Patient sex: F
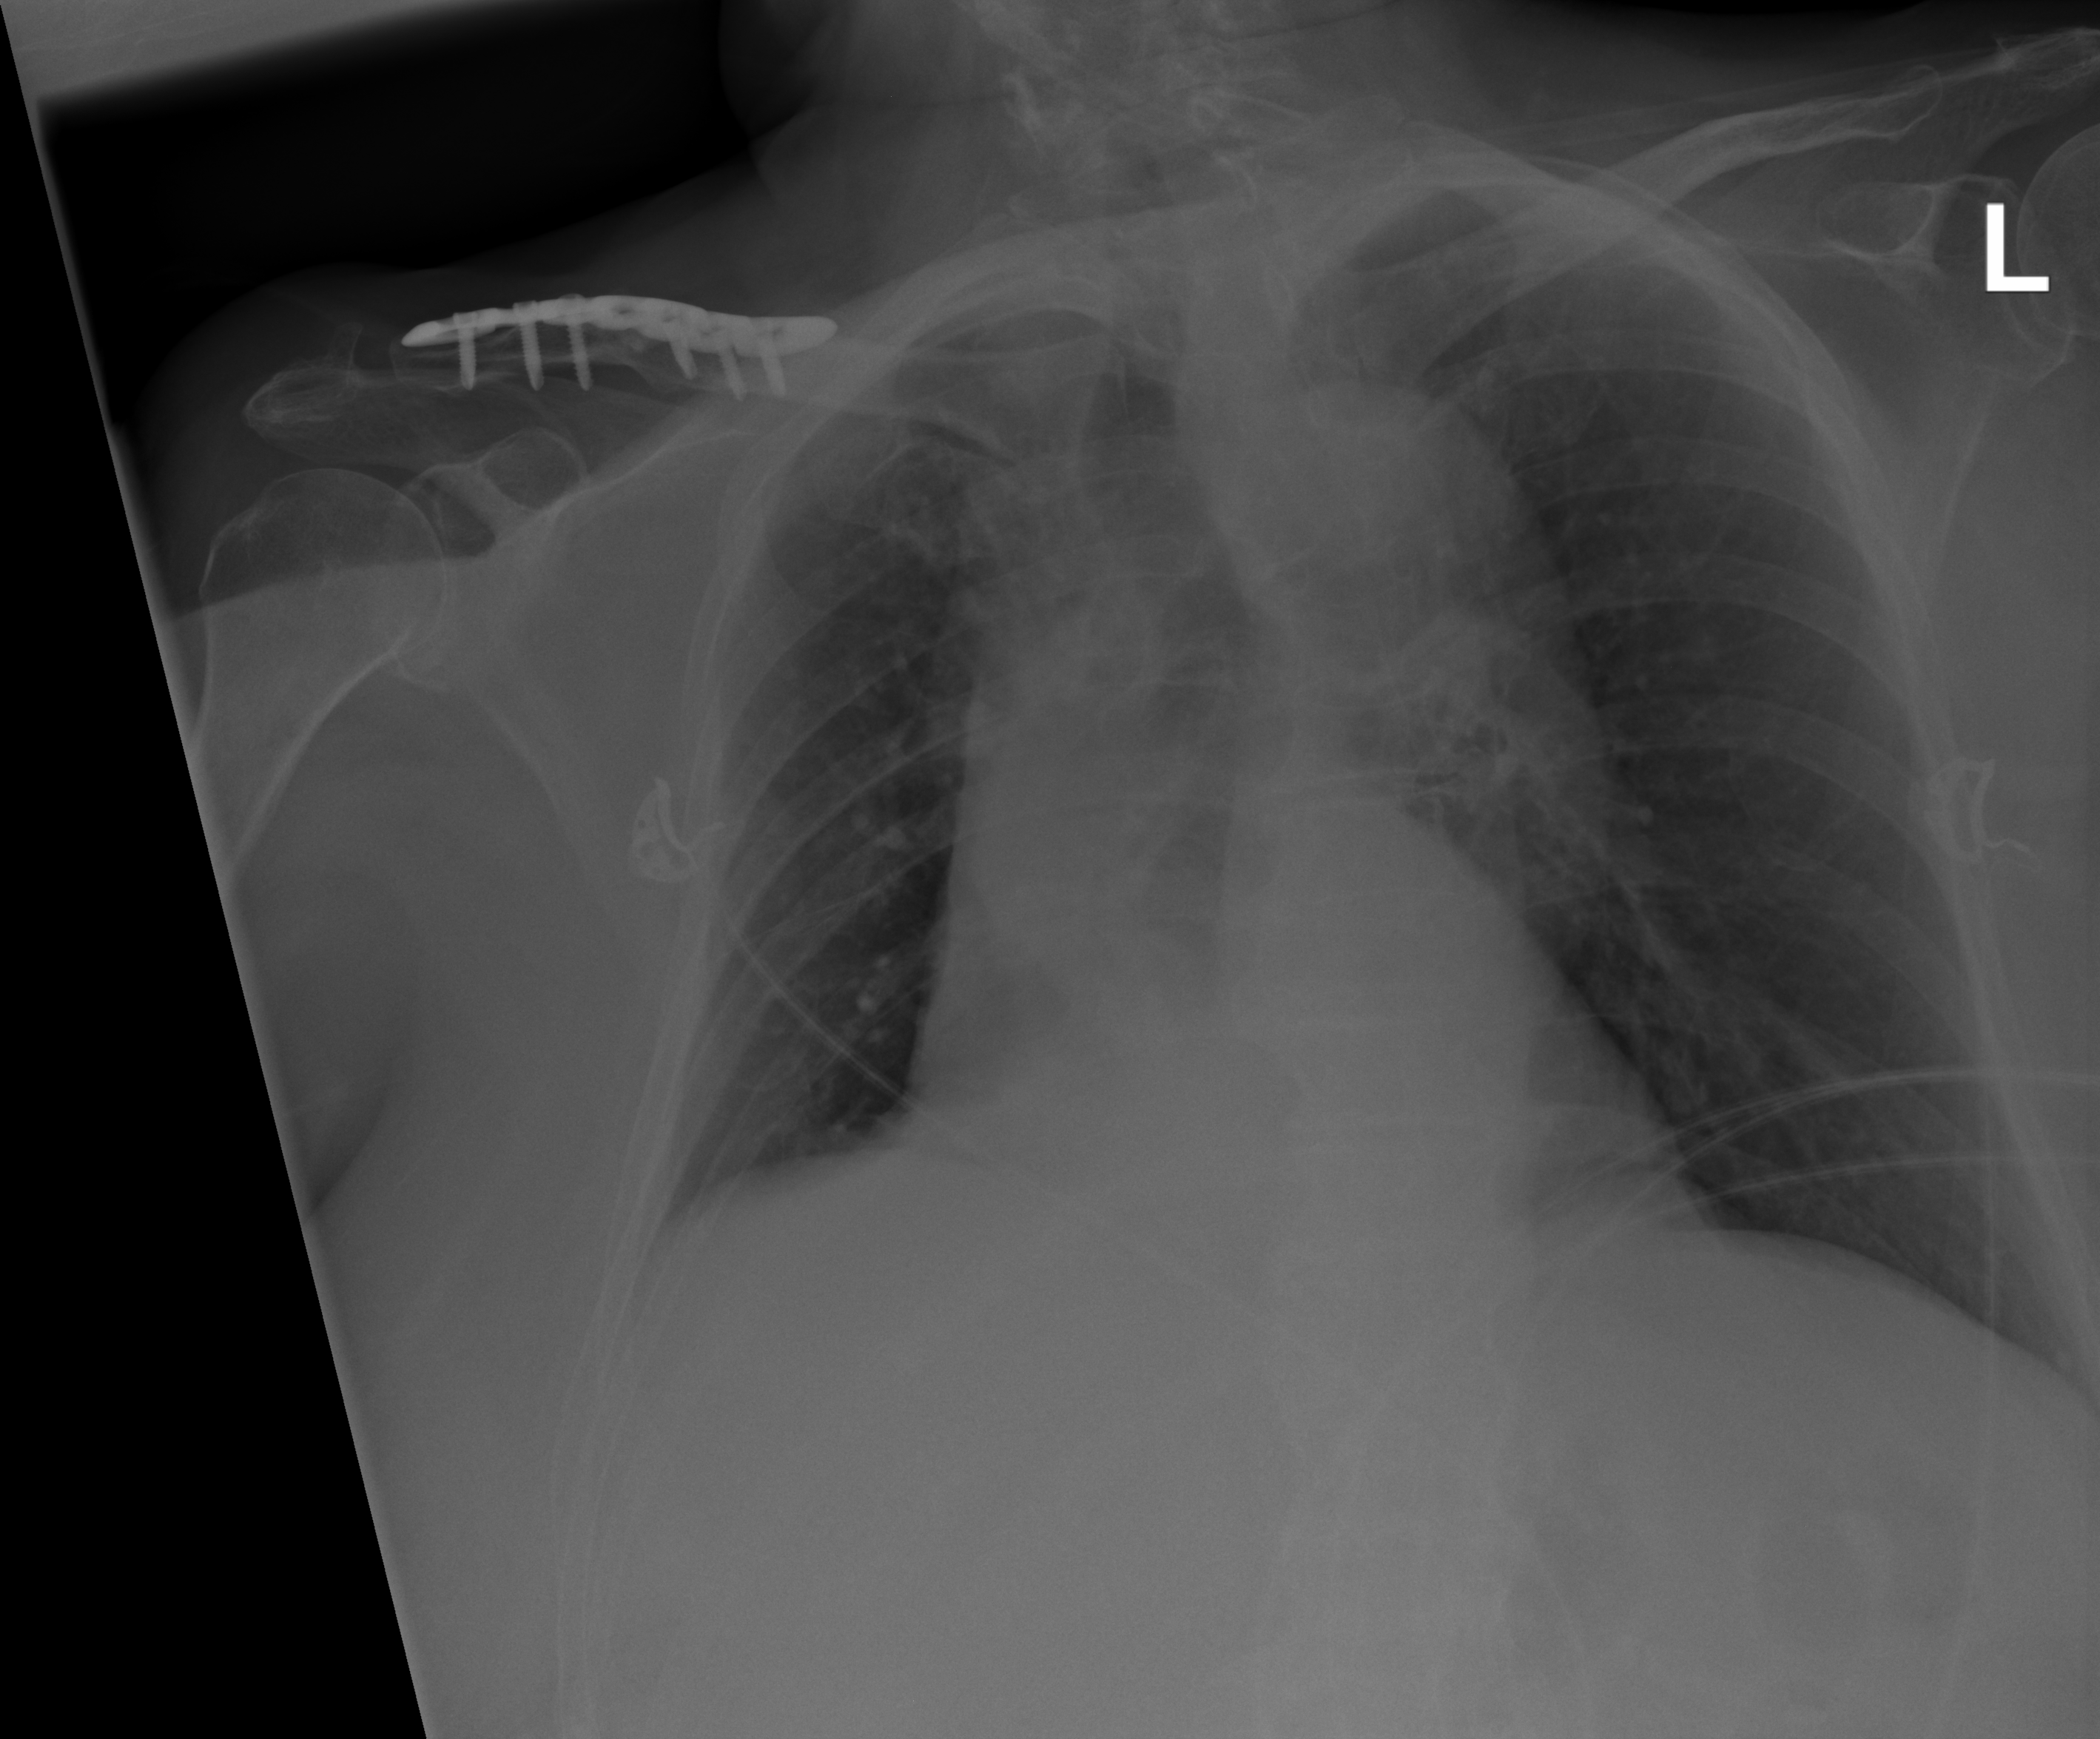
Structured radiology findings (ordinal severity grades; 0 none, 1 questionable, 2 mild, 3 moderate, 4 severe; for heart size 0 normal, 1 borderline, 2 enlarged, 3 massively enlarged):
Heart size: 0
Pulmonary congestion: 0
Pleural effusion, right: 0
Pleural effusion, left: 0
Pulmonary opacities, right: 0
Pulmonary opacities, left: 0
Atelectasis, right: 2
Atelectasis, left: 0